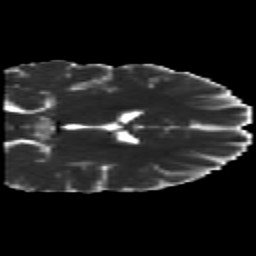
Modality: MD
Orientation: coronal
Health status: healthy
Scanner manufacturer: siemens
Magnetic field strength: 3 T
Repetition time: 10 s
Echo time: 0.092 s